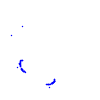
Particle: kaon